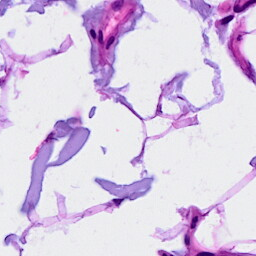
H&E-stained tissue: Breast